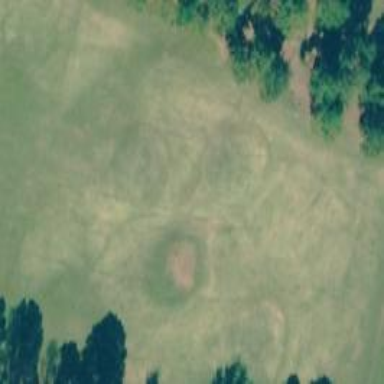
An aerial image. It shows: Grassy area used as driving range for golf.